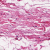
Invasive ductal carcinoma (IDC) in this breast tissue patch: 0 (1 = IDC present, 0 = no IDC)